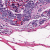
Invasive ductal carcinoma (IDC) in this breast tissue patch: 0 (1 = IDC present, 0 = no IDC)